Chest X-ray:
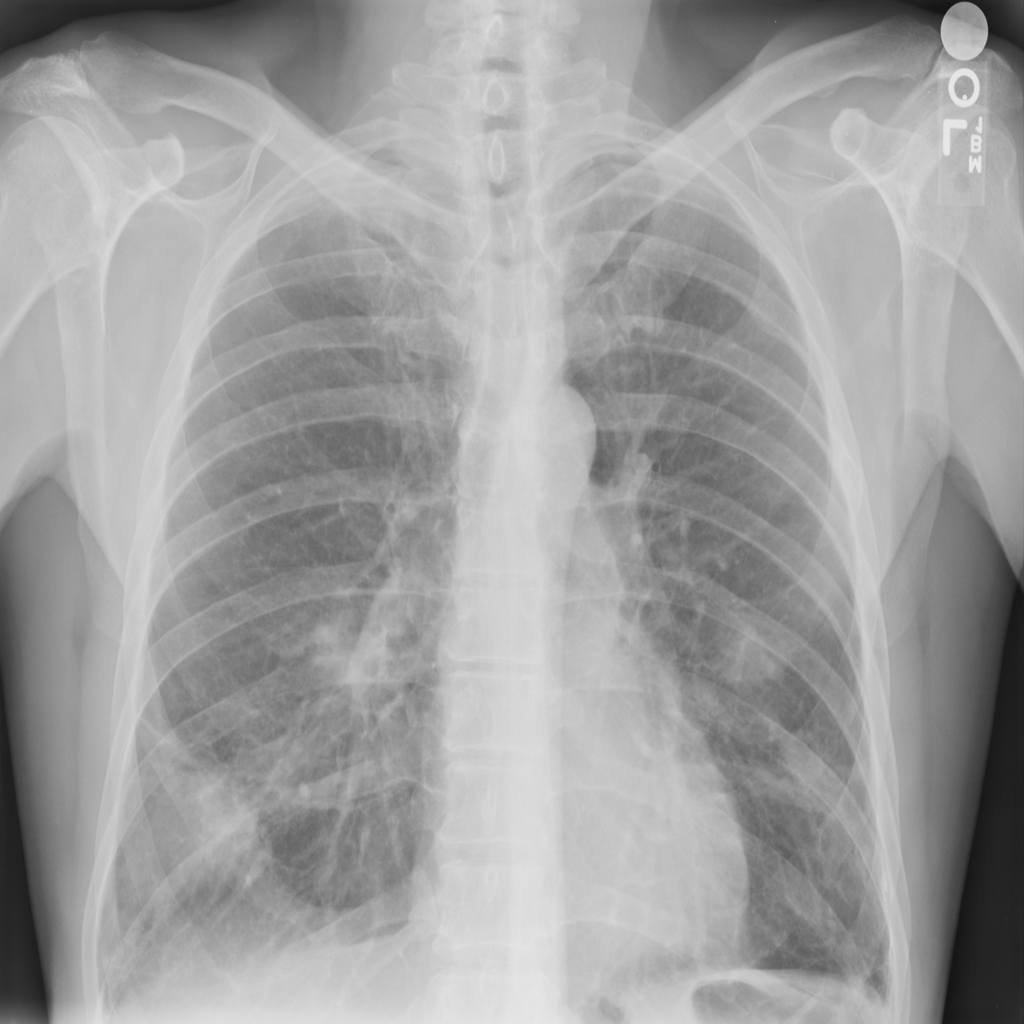
Findings: Consolidation, Pleural Thickening
No abnormal finding: no